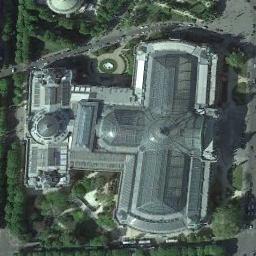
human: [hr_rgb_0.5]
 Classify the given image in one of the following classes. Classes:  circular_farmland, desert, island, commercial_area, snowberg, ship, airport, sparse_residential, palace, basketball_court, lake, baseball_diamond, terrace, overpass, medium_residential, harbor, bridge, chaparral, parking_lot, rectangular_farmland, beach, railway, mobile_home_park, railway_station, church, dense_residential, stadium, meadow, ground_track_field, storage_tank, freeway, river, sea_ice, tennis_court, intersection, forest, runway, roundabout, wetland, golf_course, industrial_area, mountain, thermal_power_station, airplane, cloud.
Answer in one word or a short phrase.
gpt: palace